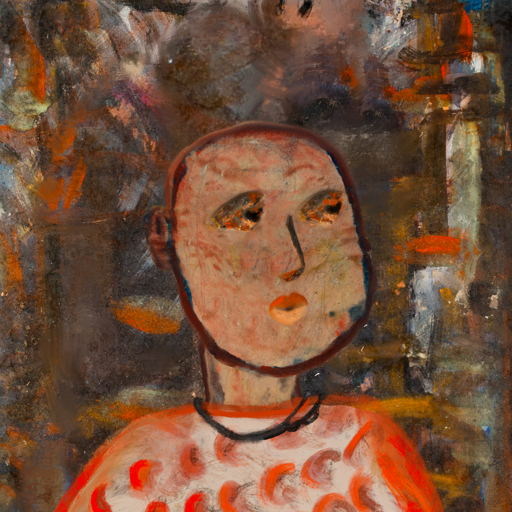
Background: GypsyQueen, Head And Neck Side: Orphan, Face Side: Gypsy_Queen, Bust: Rupkatha, Hair Side: Blank, Head Accessory: Blank, Second Necklace: Blank, Necklace: Orphan, Baby: Blank